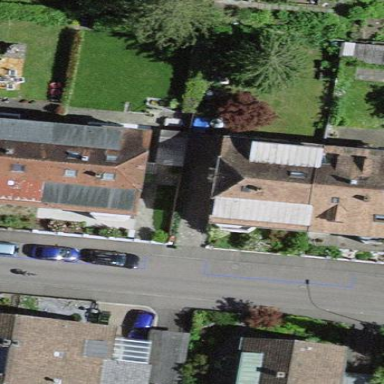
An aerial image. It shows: Half-hipped roof on apartment building.